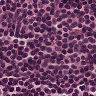
Metastatic tissue present: no